Question: I have the following configuration
1. Windows 7 Ultimate running on MacBookPro
2. Samsung Galaxy SIII (GT-I9300) with cyanogenmod 10.2(stable)
3. Android SDK with eclipse
I tried so much but my eclipse is not detecting the phone for usb debugging of an android application. I already tried the following.
1. I enabled the USB debugging on phone
2. After I connect my phone through USB cable I can only charge the phone. But can't do any file transfer.
3. I installed the samsung kies lite and samsung kies 3 also. But no luck. Still cant detect.
4. In the device manager, under other devices, it lists my phone as usb device with name GT-I9300 with an yellow mark. I tried to update the driver and chose the google driver which comes with sdk. But it shows Windows could not find device driver software for your device.
5. I tried the commands "adb devices" and "fastboot devices". But the list is blank.
Now I am out of options. Can anybody give me some idea where is the problem or how can i troubleshoot it step by step?

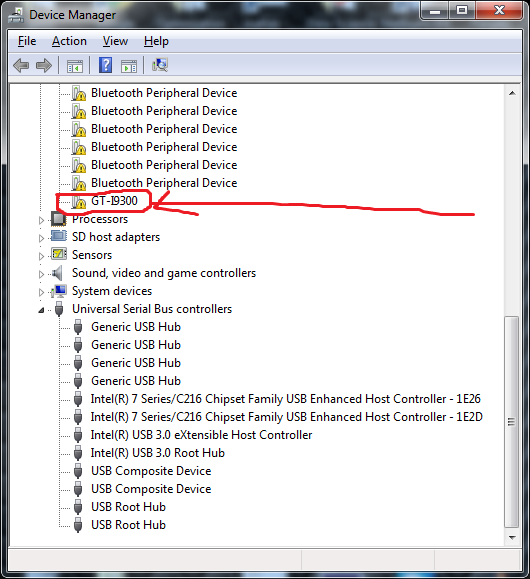
Answer: You need to download Google usb driver in your SDK (<URL>
Then update the driver with local file from 'SDK_PATH/extras/google/usb_driver/'
[EDIT]
If you still have the problem do update driver like this:
- 'Let me pick from the list of device drivers on my computer'- 'Have disk'- 'SDK_PATH/extras/google/usb_driver/android_winusb.inf'-